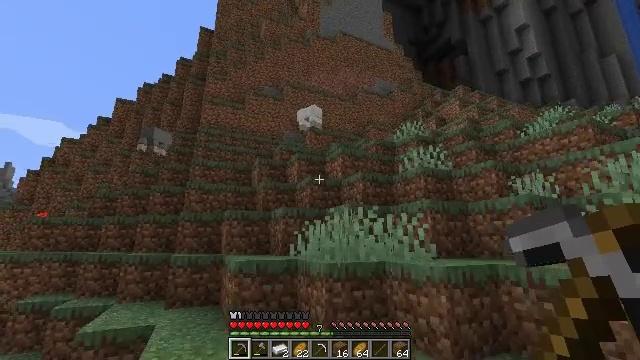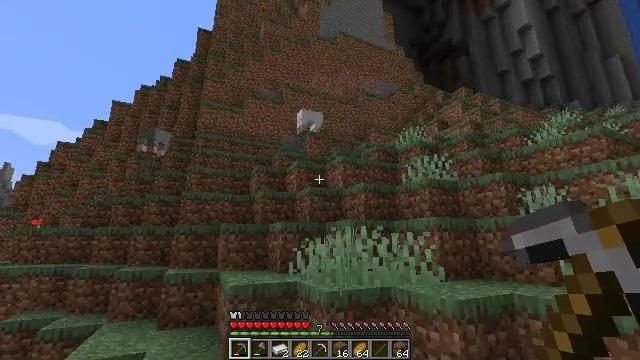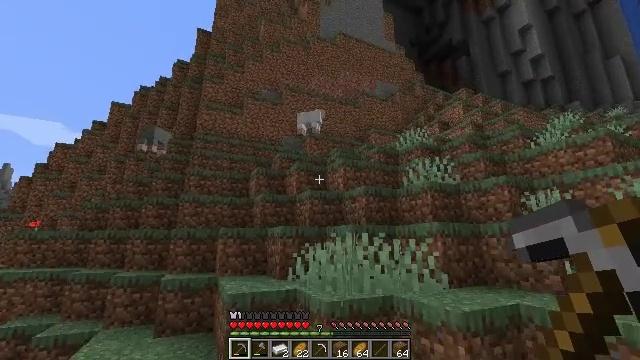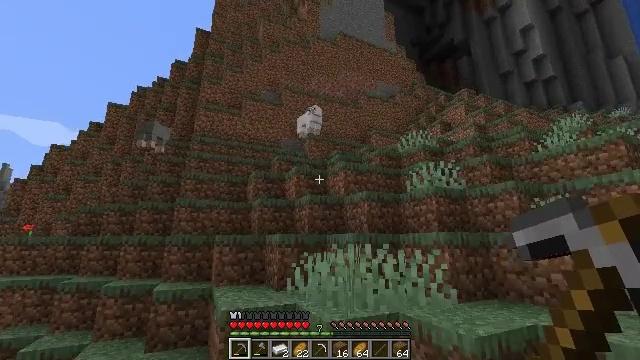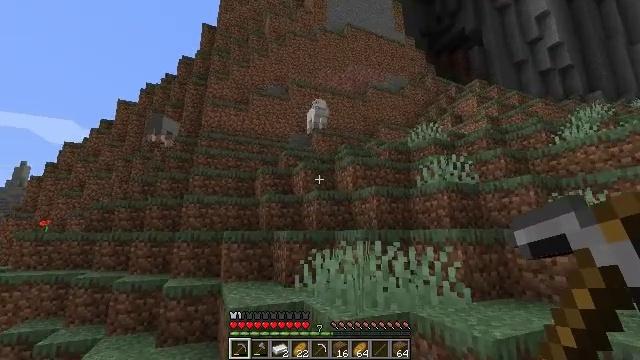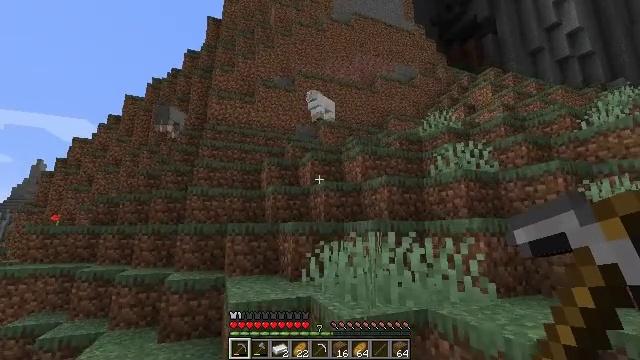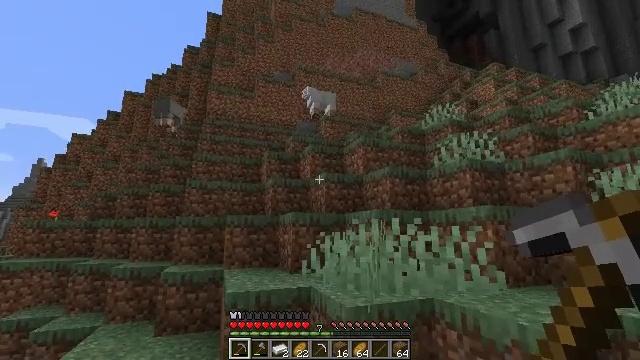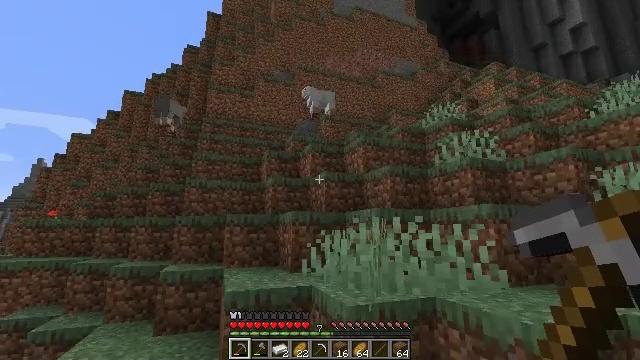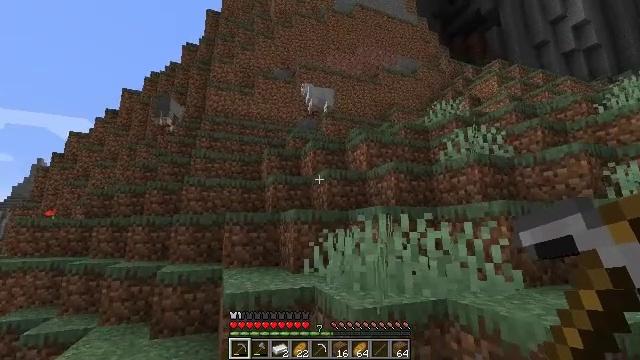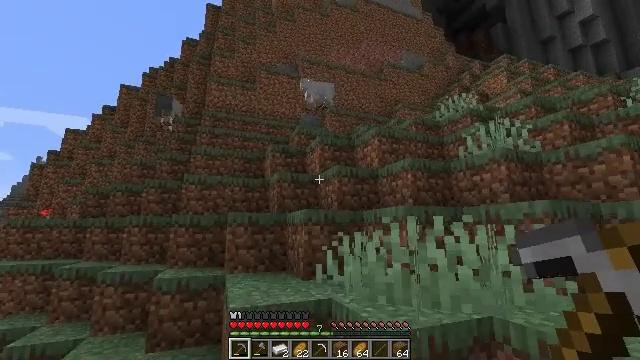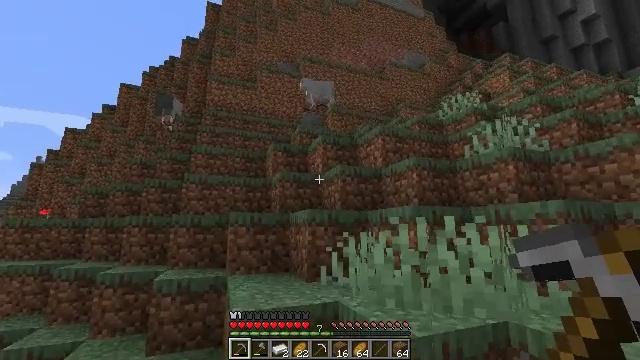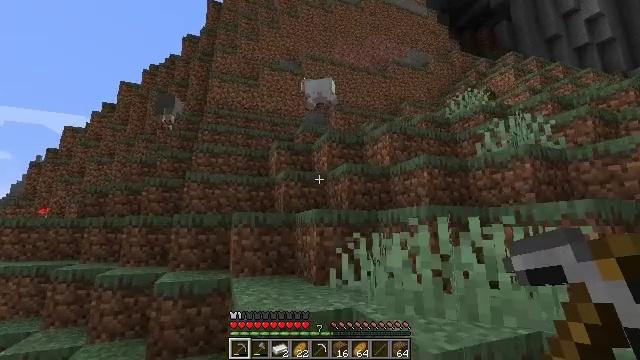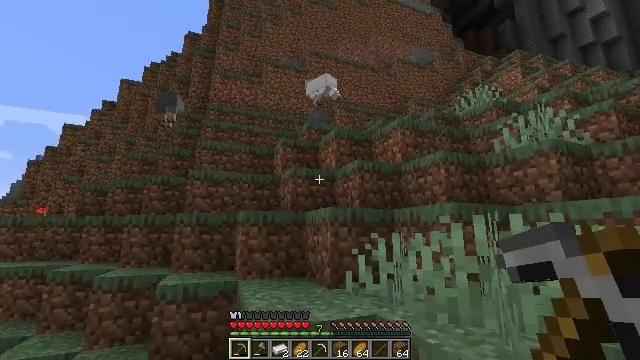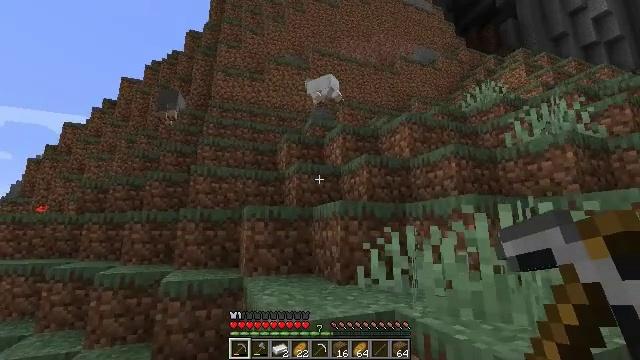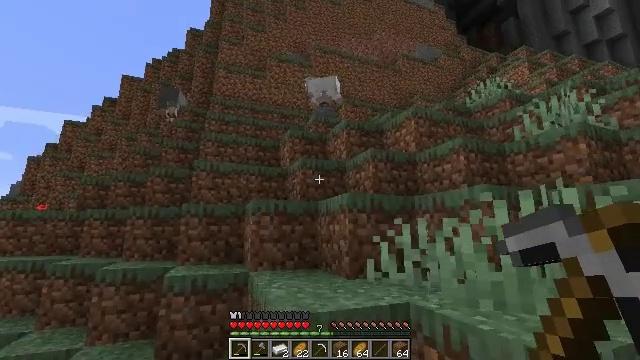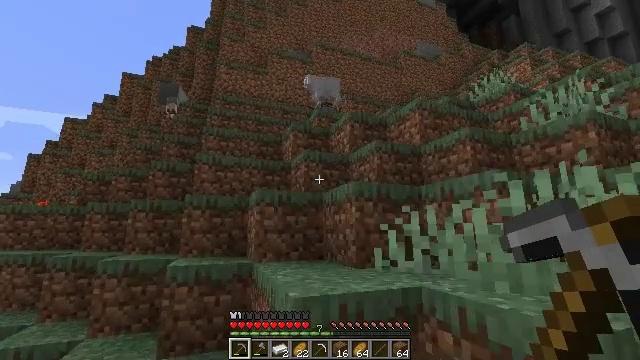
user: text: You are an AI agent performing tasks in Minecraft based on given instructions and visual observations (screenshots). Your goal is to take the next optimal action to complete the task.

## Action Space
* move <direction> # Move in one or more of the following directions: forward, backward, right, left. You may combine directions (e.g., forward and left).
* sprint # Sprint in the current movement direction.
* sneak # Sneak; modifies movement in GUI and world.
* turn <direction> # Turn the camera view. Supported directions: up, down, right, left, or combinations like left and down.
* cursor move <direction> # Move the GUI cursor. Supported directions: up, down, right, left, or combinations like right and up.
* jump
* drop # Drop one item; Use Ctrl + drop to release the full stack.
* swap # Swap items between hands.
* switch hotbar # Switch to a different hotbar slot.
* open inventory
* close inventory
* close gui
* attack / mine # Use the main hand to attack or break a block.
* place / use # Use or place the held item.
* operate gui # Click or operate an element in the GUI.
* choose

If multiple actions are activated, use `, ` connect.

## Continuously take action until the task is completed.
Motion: motion action
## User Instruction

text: Drop a fern.
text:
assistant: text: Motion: move forward, jump
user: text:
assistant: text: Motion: move forward, jump
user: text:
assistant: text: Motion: move forward, jump
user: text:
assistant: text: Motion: move forward, turn left and down
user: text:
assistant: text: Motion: move forward, turn left
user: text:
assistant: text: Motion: move forward and move left
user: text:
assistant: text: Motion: move forward and move left
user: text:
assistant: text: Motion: move forward and move left
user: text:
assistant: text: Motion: move forward and move left
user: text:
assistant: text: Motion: move forward and move left
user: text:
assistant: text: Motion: move forward and move left
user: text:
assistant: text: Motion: move forward and move left
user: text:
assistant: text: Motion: move forward and move left
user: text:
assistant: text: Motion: move forward, jump
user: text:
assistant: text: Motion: move forward, jump
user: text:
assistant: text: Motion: move forward, jump
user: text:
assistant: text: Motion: move forward, jump
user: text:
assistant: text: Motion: move forward
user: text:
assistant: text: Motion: move forward
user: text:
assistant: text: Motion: move forward
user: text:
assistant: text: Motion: move forward, jump
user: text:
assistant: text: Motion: move forward, jump
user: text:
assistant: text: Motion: move forward, turn right, jump
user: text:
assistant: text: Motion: move forward, turn right, jump
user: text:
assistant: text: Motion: move forward, jump
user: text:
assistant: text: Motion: move forward
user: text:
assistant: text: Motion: move forward
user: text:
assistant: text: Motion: move forward
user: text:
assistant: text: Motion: move forward
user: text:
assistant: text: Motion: move forward, turn down